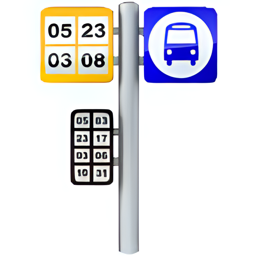
Name: bus stop
Emoji: 🚏
Group: Travel & Places
Sub-group: transport-ground